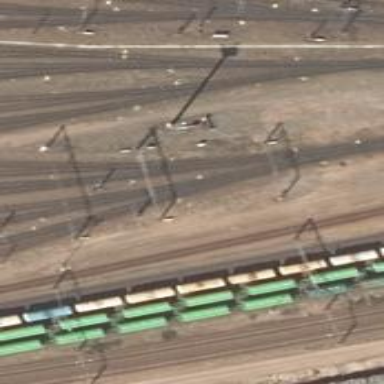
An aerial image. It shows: Rail yard with electrified contact lines for the trains.